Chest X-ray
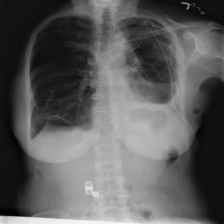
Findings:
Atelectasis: negative
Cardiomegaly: negative
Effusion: positive
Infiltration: negative
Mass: negative
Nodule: negative
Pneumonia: negative
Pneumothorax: negative
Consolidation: negative
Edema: negative
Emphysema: negative
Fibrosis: negative
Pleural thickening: negative
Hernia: negative